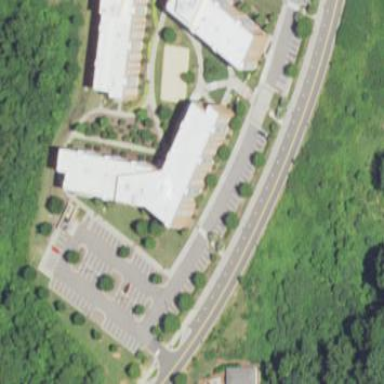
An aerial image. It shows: Parking lane designated for parking.